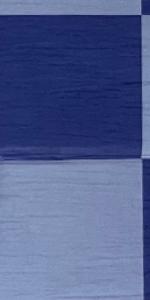
Label: Empty